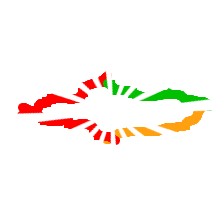
Shape: rhombus